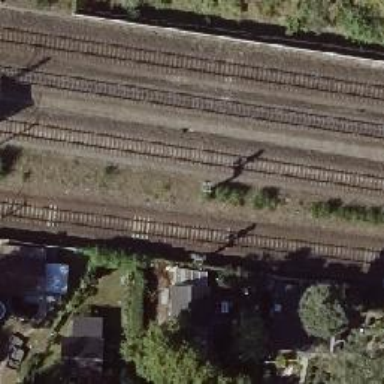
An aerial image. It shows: Railway signal.